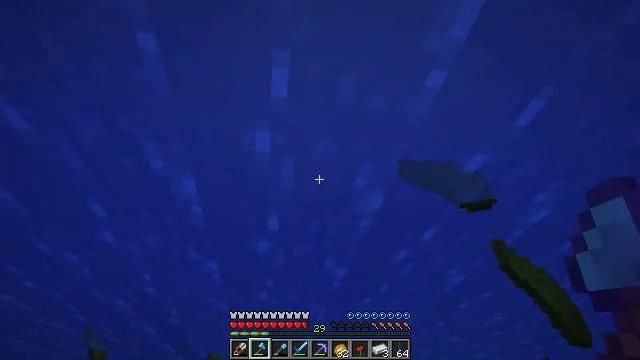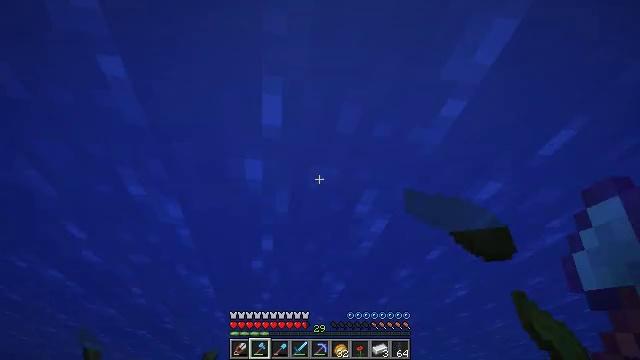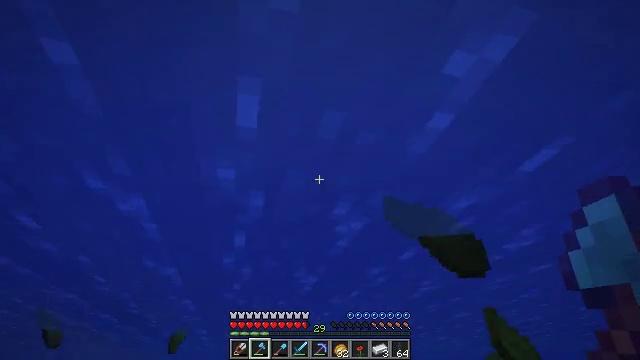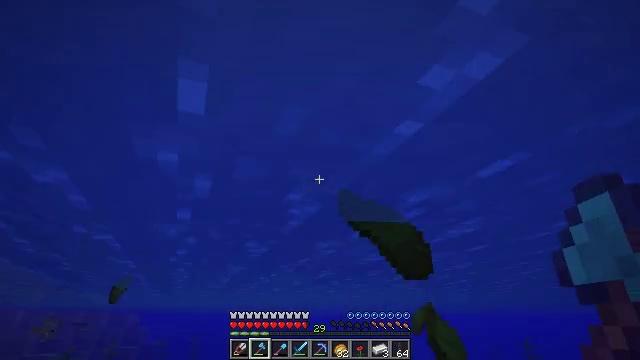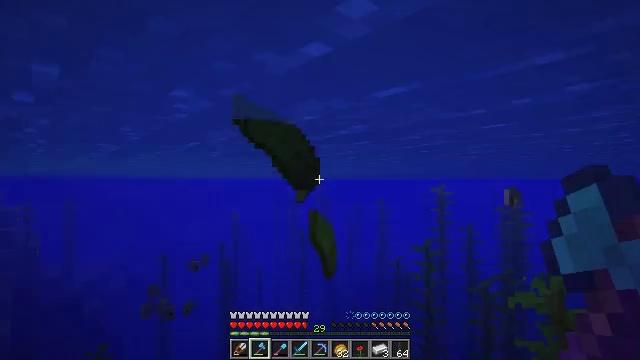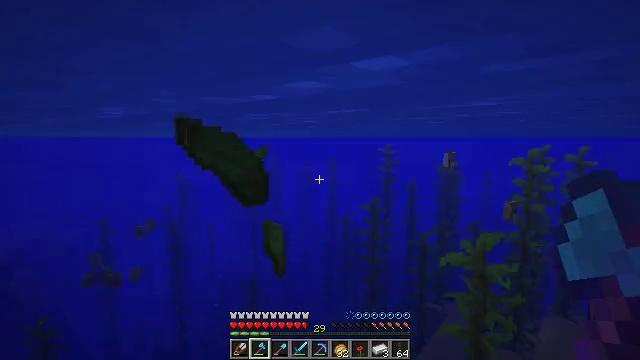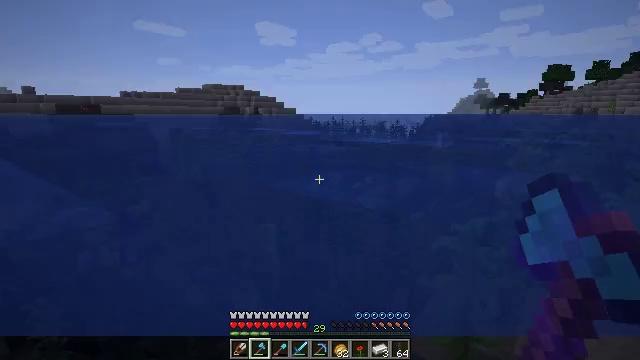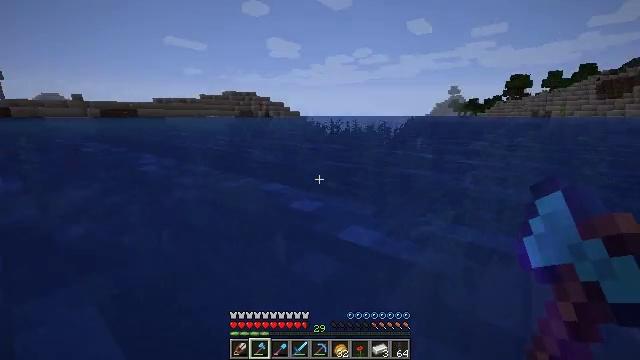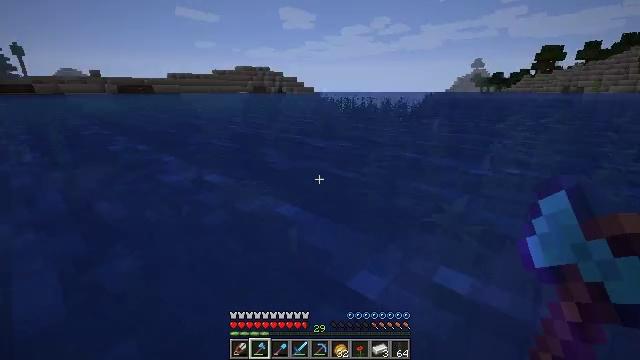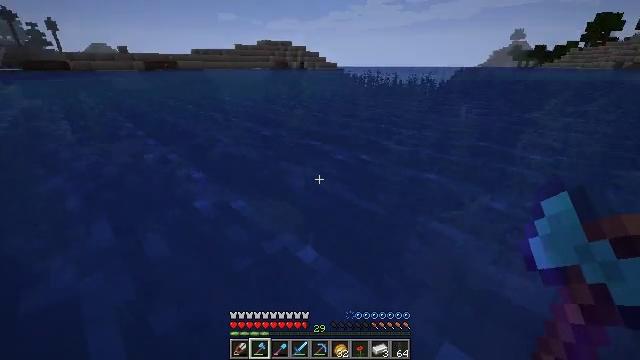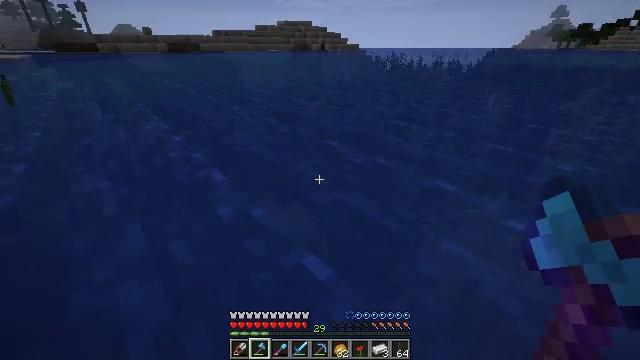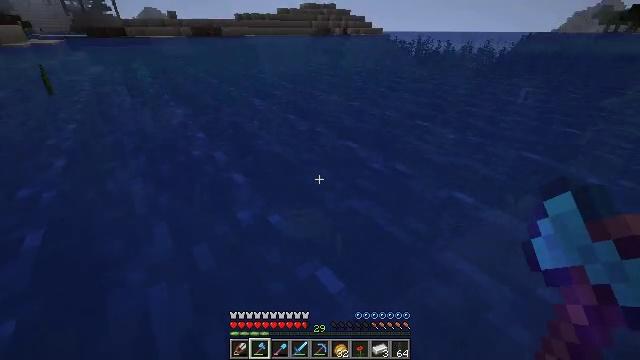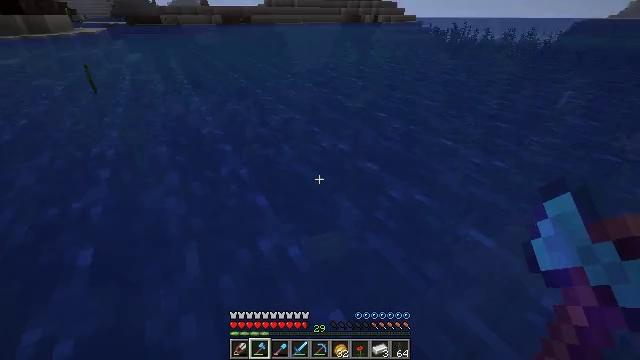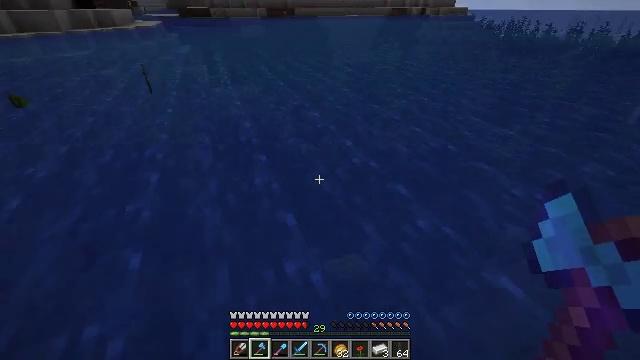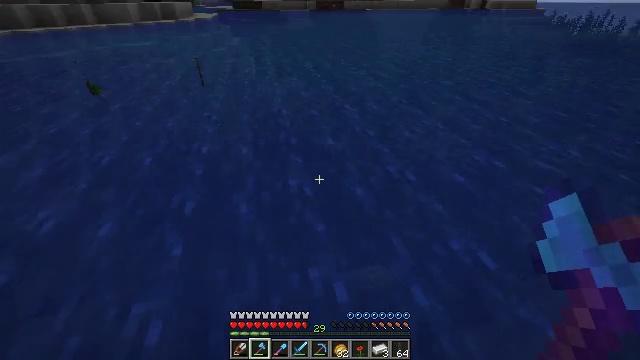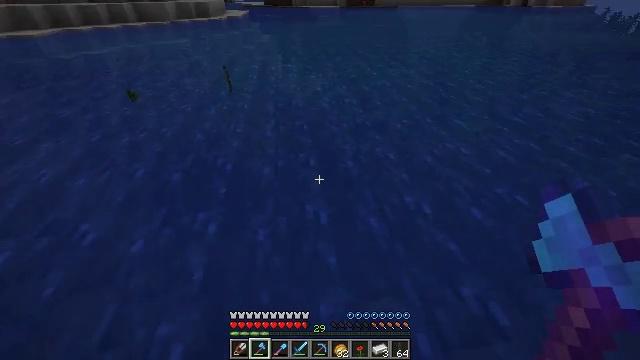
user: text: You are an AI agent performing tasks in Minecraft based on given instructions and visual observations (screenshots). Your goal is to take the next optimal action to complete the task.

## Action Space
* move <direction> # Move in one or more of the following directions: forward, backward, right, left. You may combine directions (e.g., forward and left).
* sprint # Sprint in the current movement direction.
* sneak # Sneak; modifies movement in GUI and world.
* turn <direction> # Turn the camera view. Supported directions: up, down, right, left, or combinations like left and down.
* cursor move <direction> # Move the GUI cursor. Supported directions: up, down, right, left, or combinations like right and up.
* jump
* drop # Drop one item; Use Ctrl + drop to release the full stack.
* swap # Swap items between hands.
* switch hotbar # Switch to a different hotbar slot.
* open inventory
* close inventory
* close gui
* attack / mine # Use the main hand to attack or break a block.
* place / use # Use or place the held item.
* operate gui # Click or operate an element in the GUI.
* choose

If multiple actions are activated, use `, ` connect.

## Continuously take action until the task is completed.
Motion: motion action
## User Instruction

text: Collect kelp plant from the sea.
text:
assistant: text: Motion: turn down, jump
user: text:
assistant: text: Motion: turn right and down, jump
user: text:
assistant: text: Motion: turn right and down, jump
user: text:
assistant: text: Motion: turn right and down, jump
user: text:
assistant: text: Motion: turn right and down, jump
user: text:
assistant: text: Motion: turn right and down, jump
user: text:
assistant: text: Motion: turn down, jump
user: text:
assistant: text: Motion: move forward, turn left and down, jump
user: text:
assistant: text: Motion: move forward, turn left and down, jump
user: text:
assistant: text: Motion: move forward, turn left and down, jump
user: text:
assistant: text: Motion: move forward, turn left and down, jump
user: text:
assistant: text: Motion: move forward, turn left and down, jump
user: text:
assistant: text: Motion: move forward, turn left and down, jump
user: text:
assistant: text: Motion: move forward, turn left and down, jump
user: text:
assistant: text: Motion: move forward, turn left, jump
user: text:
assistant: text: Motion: move forward, sprint, turn left, jump
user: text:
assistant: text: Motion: move forward, sprint, turn left, jump
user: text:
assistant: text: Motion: move forward, sprint, turn left, jump
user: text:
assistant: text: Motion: move forward, sprint, turn left, jump
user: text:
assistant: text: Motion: move forward, turn left, jump
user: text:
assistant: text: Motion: move forward, turn left, jump
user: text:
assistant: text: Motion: move forward, turn left and up, jump
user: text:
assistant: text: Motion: move forward, sprint, turn left and up, jump
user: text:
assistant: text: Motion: move forward, sprint, turn left and up, jump
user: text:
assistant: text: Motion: move forward, sprint, turn left and up, jump
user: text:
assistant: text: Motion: move forward, sprint, jump
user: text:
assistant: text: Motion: move forward, jump
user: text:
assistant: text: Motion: move forward, jump
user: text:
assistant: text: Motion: move forward, turn right, jump
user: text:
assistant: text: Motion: move forward, turn right, jump